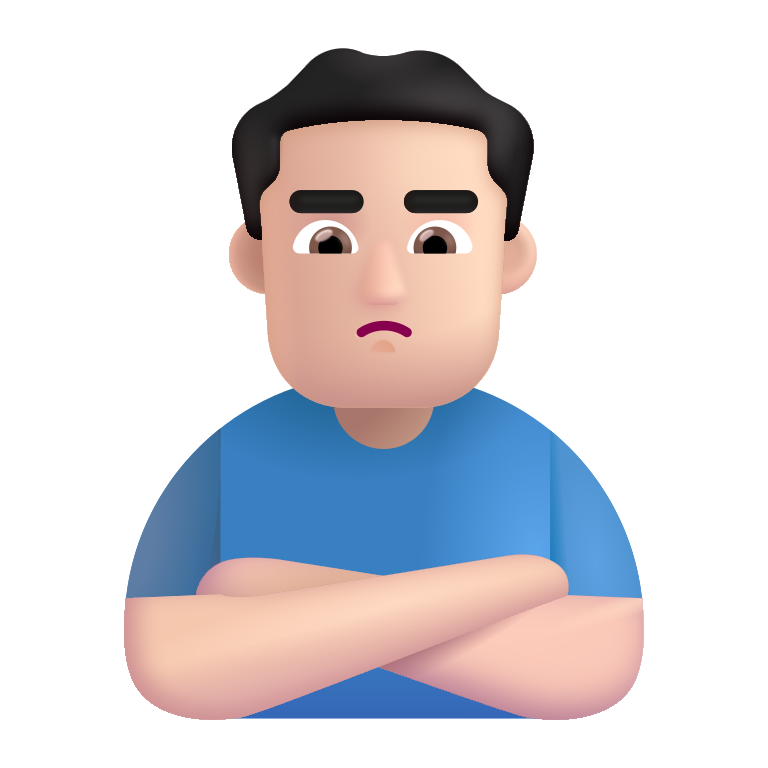
man pouting color light